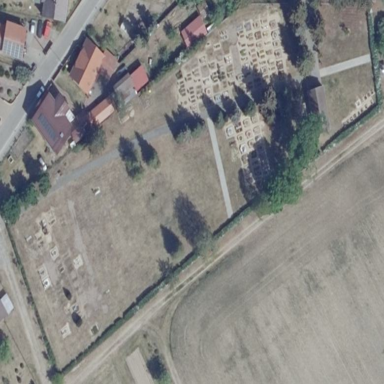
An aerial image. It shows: Sector in the cemetery.